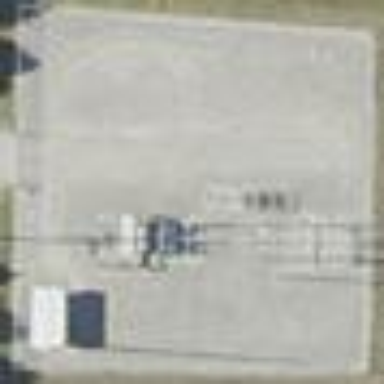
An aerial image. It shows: There is distribution substation enclosed by fence.